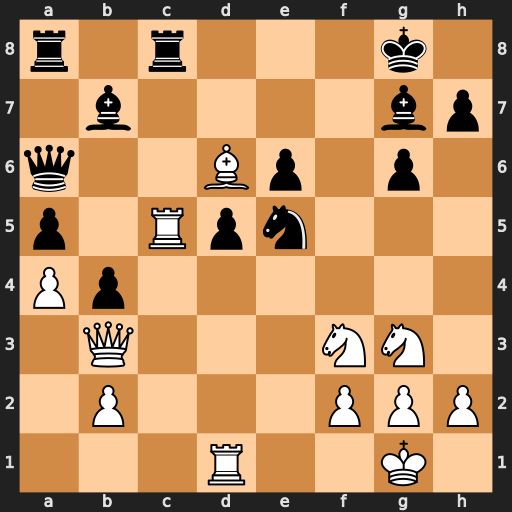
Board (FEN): r1r3k1/1b4bp/q2Bp1p1/p1Rpn3/Pp6/1Q3NN1/1P3PPP/3R2K1
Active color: w
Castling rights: -
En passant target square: -
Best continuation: Rxc8+ Rxc8 Bxe5